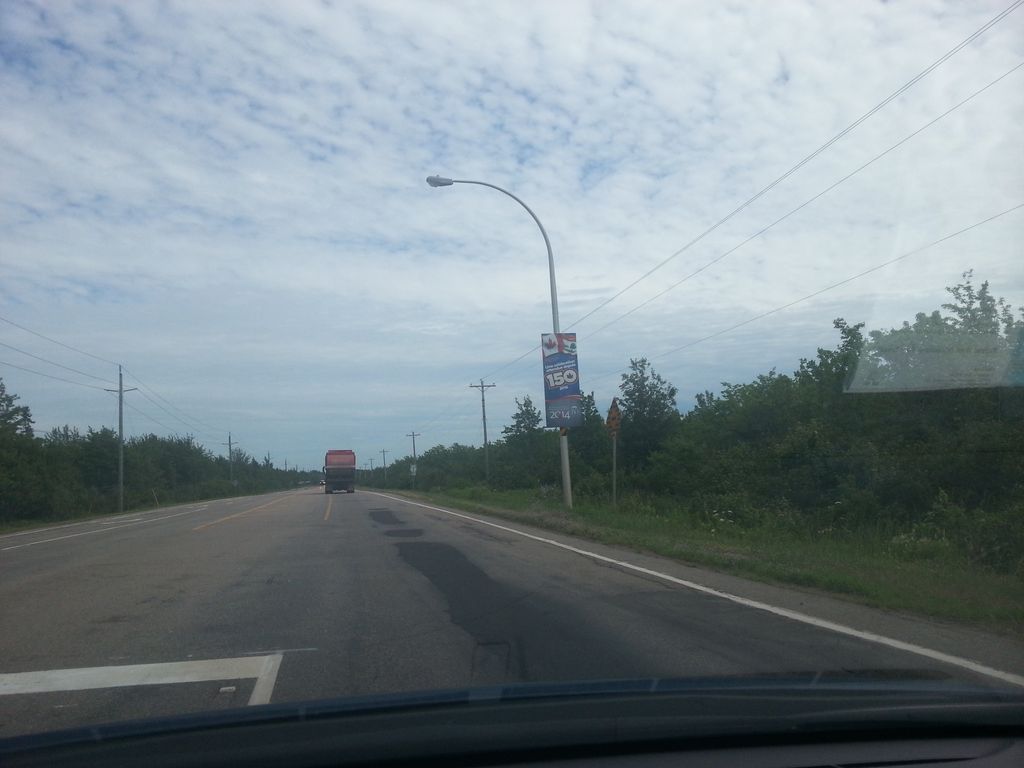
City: charlottetown